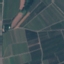
Label: PermanentCrop